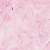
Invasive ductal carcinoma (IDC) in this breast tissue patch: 0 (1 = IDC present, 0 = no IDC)